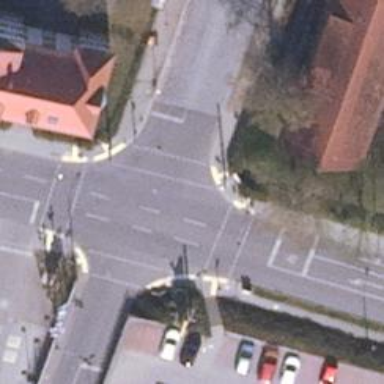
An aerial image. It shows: Road with traffic signals.